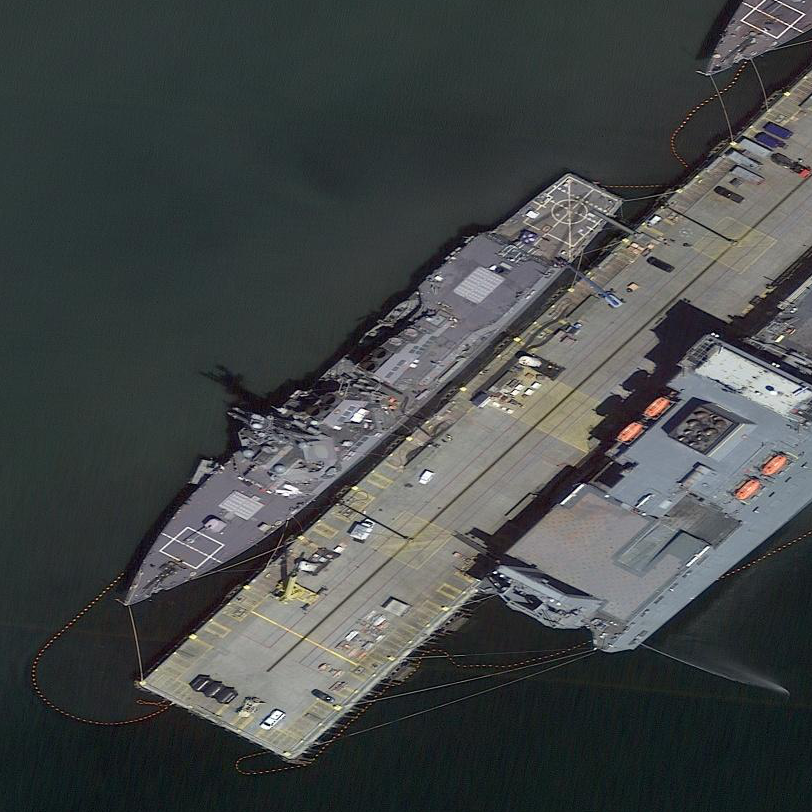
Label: destroyer